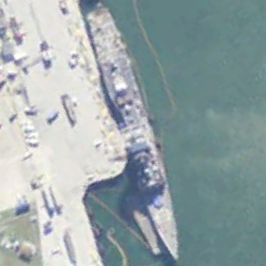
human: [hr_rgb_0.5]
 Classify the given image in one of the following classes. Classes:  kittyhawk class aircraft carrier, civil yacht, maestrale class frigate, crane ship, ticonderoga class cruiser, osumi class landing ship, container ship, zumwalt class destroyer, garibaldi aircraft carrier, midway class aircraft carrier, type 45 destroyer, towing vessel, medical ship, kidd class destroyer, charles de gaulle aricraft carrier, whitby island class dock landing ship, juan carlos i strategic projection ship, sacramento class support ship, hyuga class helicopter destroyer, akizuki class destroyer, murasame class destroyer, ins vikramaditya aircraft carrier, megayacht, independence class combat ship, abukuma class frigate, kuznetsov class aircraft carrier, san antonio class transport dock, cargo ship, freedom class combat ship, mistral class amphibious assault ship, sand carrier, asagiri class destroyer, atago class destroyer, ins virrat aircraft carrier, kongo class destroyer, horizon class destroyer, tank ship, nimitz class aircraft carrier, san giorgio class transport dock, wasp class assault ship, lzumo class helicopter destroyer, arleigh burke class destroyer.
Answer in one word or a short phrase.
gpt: Ticonderoga class cruiser